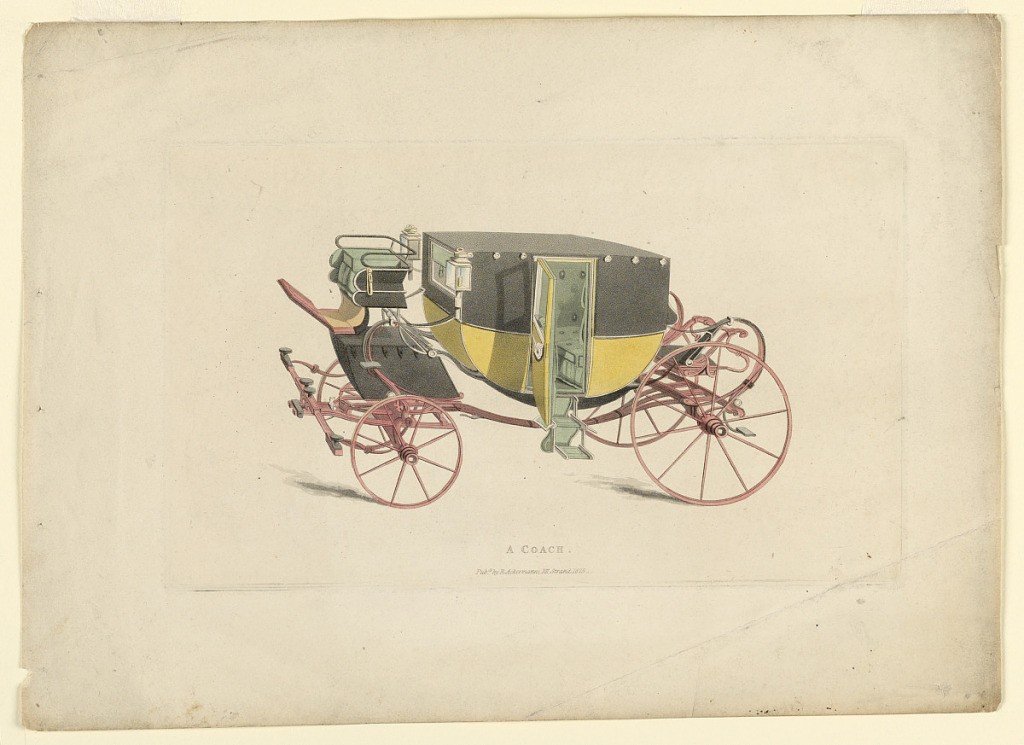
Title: Coach
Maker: R.Ackermann & I.G.Beygangs
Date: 1825
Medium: Engraving, brush and watercolor on paper
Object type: Print
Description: A closed coach; the cab and box of black and yellow, the wheels and support of pink, and green interior. Title and publisher's name and date below.